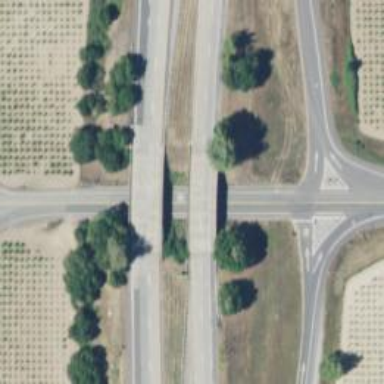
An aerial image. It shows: Motorway bridge.